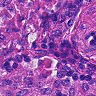
Metastatic tissue present: no